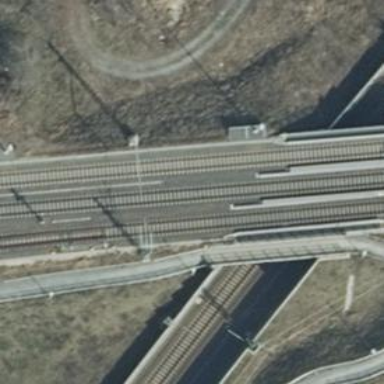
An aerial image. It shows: Railway bridge with electrified contact line. This bridge is part of railway siding.